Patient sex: F
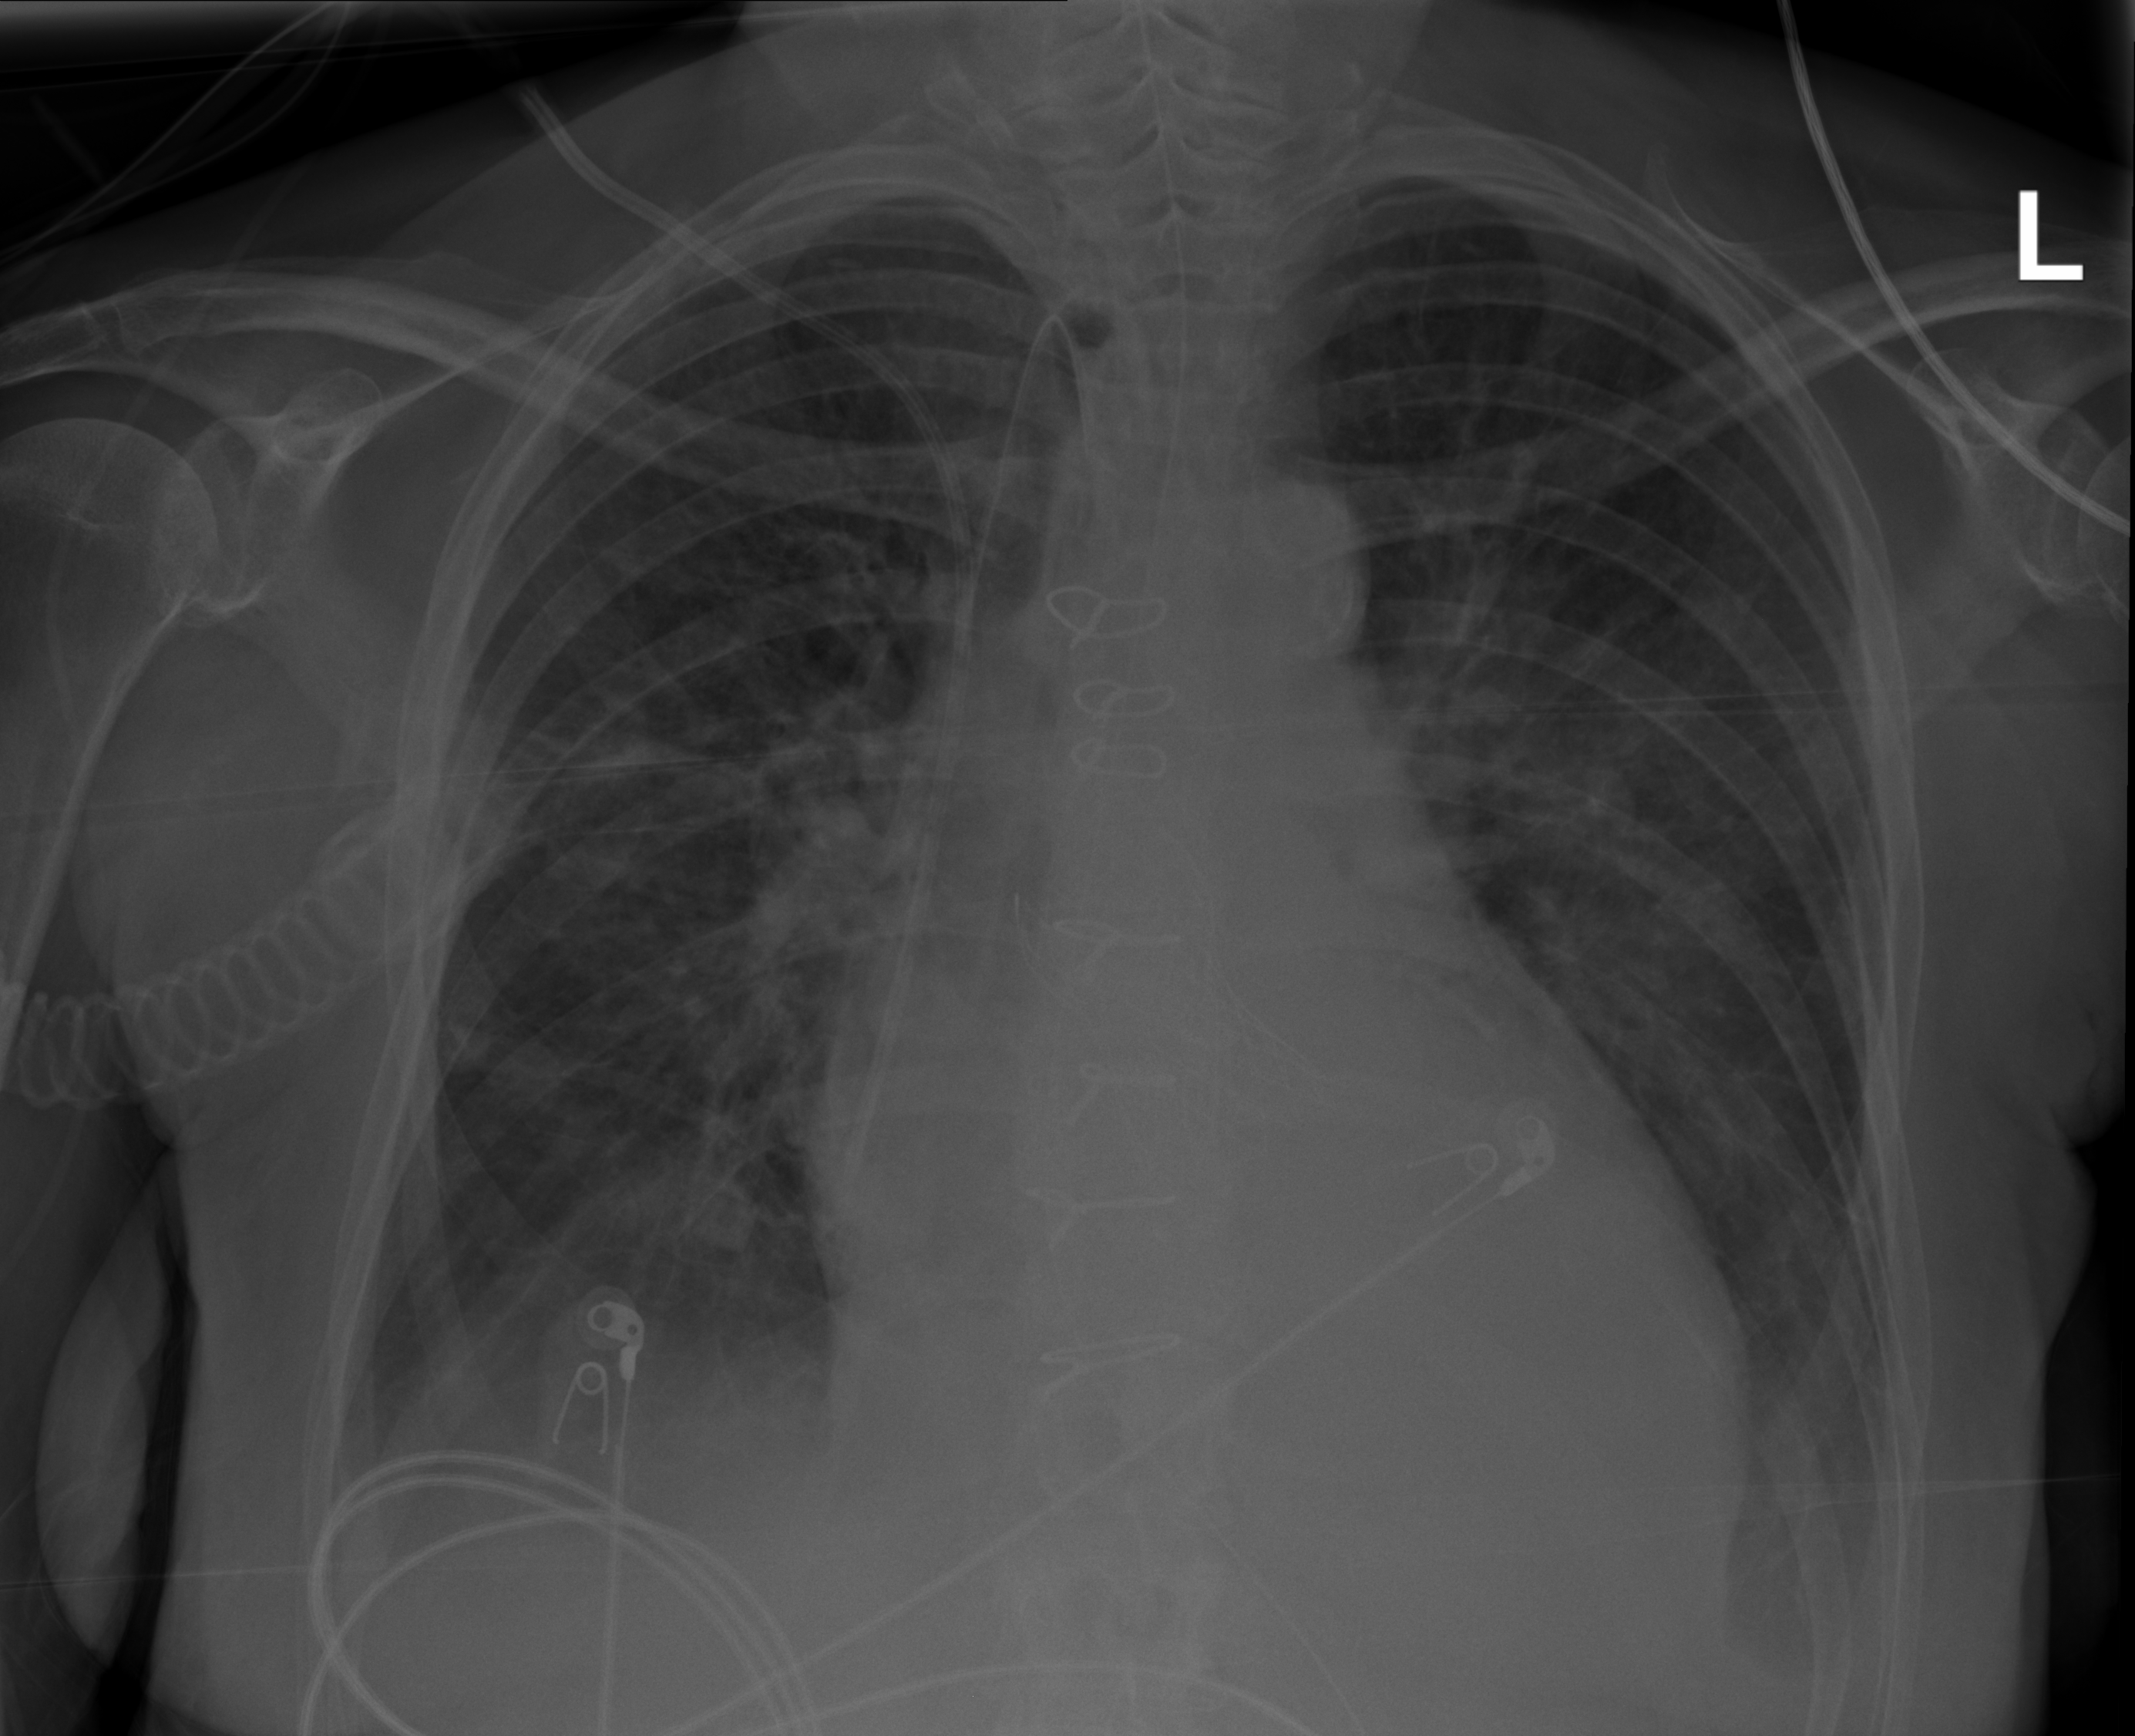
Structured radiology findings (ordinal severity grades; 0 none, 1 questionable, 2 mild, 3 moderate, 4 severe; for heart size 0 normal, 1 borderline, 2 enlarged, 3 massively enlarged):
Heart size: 2
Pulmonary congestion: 2
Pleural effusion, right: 2
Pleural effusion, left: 2
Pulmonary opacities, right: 0
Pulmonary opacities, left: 0
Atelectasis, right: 2
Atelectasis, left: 2